Field crop: maize
Growth stage: 2
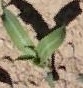
Species: maize